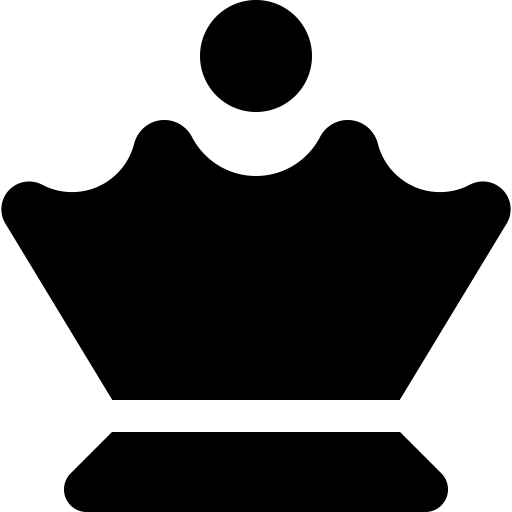
Tags: icon, FontAwesome, fa-icon, solid, chess, queen